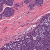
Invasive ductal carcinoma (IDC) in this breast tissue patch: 0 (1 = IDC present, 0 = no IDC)